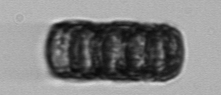
Label: Paralia_sulcata